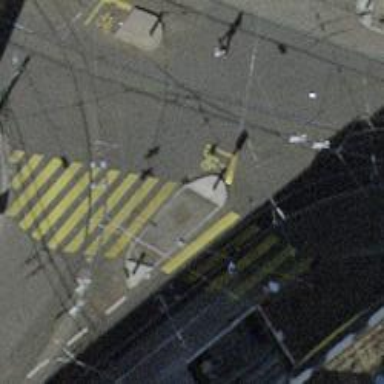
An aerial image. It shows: Kerb barrier.